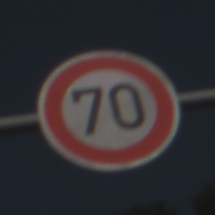
Verkehrszeichen: Geschwindigkeit70
Umgebung: Outdoor, Suburban
Tageszeit: Midday
Wetter: PartlyCloudy
Licht: Natural
Jahreszeit: NotSpecified
Kontrast: HighContrast